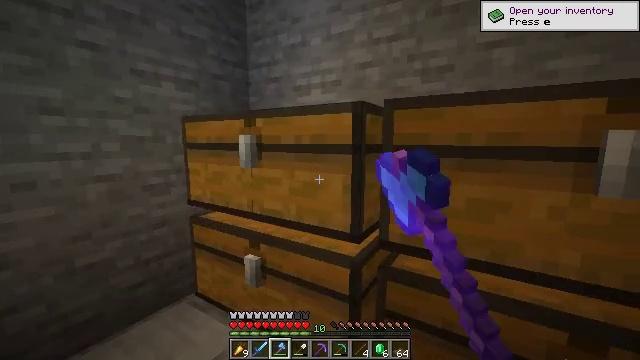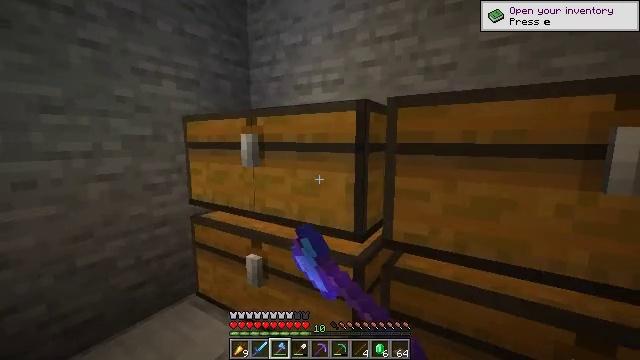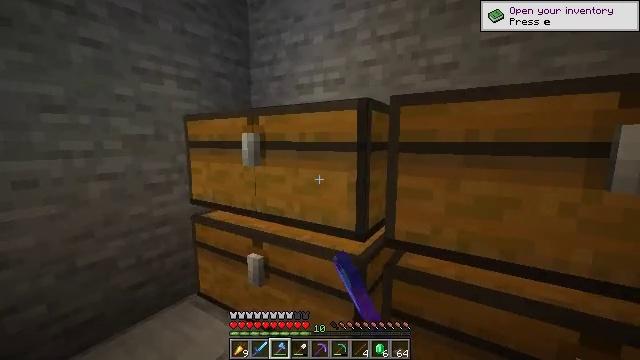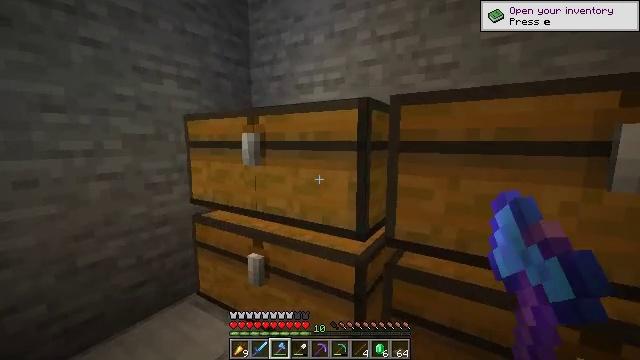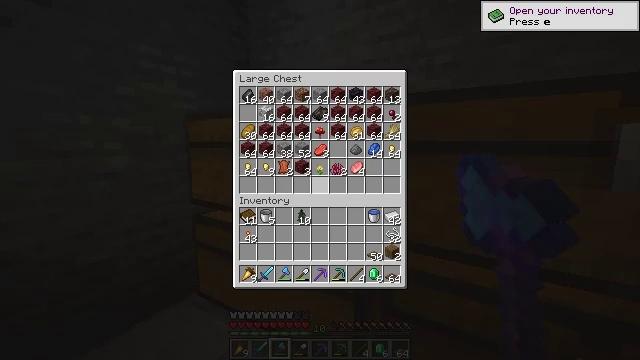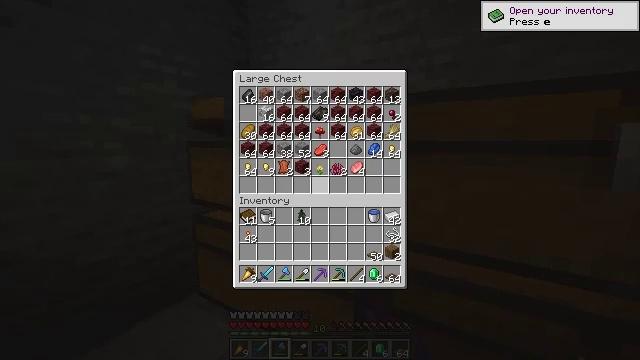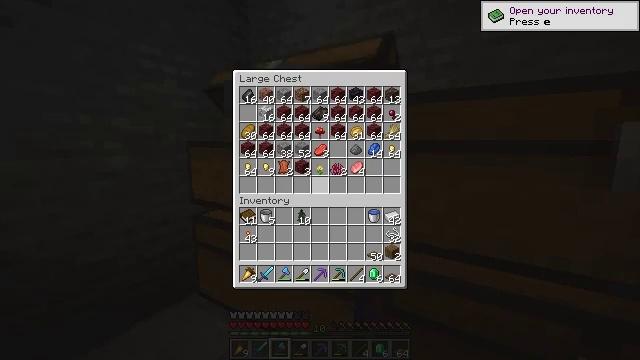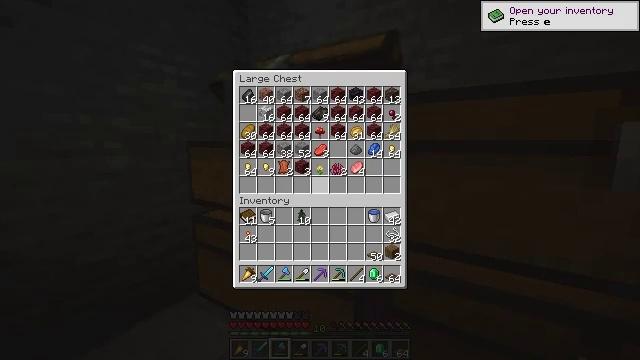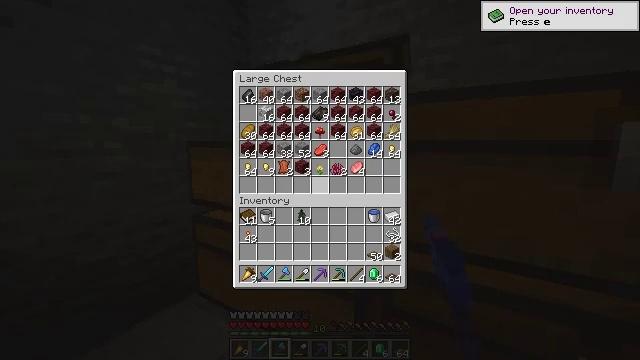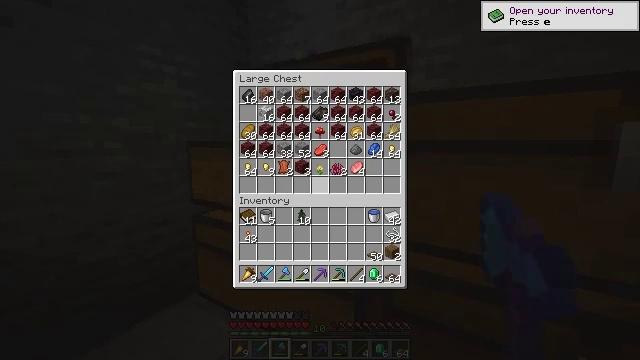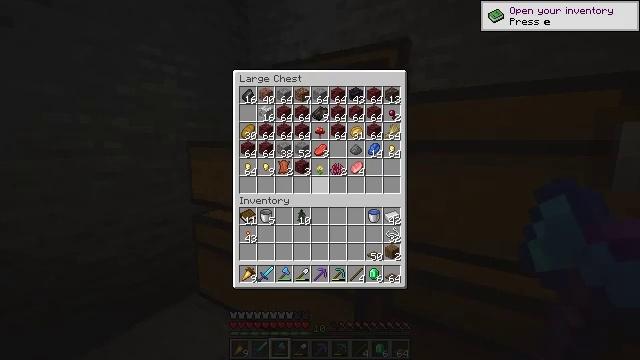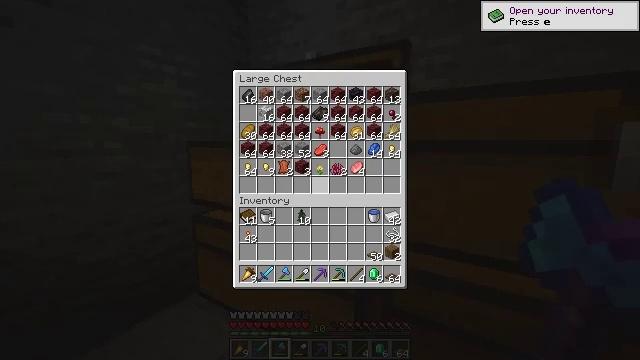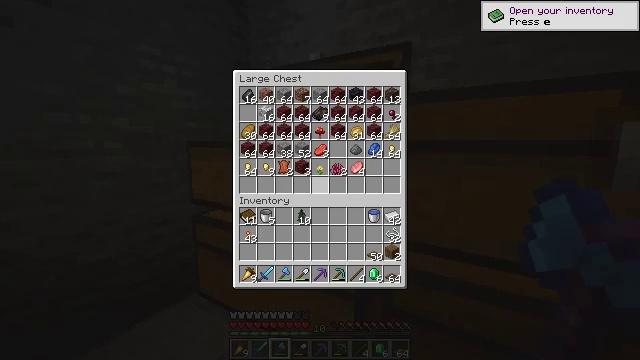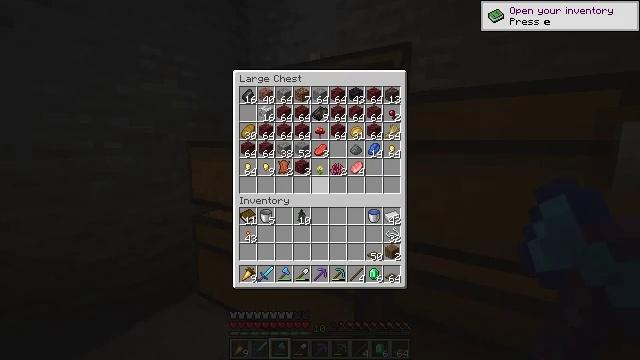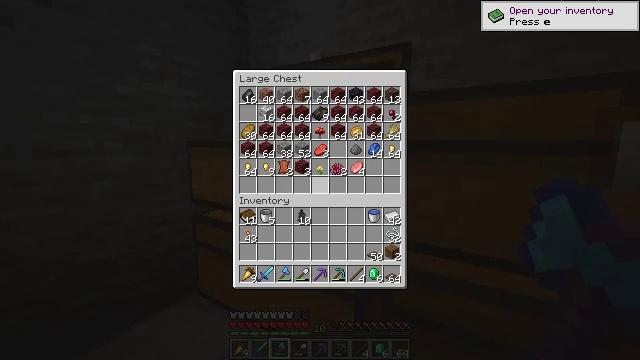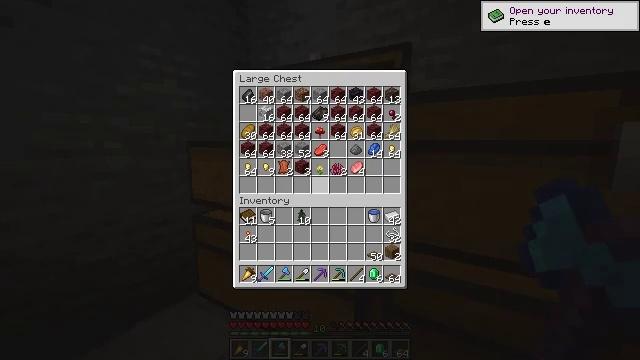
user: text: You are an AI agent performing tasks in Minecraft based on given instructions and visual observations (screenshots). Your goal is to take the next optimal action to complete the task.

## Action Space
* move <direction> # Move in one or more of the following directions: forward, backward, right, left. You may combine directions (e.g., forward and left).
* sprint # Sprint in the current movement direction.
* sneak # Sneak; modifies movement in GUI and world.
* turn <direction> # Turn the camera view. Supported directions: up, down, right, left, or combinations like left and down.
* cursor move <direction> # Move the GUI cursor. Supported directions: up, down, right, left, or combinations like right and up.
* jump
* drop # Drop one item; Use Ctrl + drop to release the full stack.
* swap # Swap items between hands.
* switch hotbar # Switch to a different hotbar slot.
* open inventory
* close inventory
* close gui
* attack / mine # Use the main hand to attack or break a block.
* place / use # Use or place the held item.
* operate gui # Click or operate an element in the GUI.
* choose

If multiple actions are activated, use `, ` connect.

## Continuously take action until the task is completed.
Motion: motion action
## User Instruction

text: Make a fishing rod using the crafting grid.
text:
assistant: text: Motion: use / place
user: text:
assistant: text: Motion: use / place
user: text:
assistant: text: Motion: use / place
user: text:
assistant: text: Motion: no_op
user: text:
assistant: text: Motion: no_op
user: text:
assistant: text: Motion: no_op
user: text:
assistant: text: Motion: no_op
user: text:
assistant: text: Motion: no_op
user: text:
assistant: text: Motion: no_op
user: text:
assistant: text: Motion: no_op
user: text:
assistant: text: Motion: no_op
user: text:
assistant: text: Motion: no_op
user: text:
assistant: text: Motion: no_op
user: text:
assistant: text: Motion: no_op
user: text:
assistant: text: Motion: no_op
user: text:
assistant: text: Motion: no_op
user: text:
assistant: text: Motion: no_op
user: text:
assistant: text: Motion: no_op
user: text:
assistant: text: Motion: no_op
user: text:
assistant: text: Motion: no_op
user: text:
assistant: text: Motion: turn left and down
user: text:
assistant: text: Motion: turn left and down
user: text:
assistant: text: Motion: turn down
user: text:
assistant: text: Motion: no_op
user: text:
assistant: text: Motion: use / place
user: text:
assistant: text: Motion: use / place
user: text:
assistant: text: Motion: use / place
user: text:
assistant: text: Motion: use / place
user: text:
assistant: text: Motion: no_op
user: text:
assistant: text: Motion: no_op